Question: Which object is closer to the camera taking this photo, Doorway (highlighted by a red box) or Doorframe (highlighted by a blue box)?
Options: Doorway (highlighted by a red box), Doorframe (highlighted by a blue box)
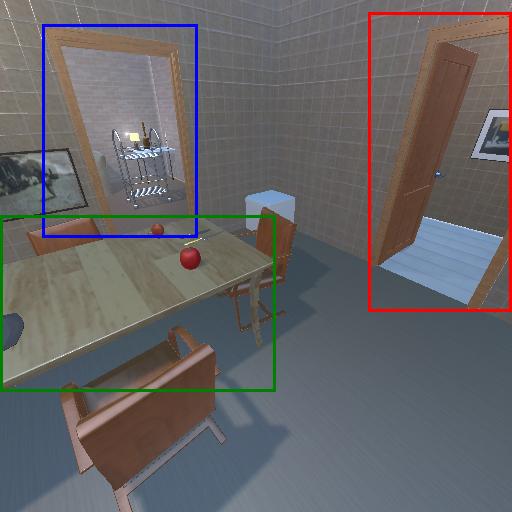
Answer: Doorway (highlighted by a red box)